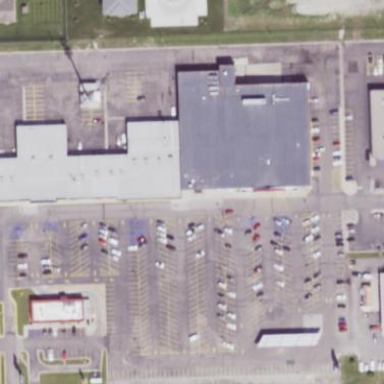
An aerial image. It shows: Mall.